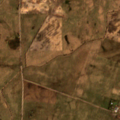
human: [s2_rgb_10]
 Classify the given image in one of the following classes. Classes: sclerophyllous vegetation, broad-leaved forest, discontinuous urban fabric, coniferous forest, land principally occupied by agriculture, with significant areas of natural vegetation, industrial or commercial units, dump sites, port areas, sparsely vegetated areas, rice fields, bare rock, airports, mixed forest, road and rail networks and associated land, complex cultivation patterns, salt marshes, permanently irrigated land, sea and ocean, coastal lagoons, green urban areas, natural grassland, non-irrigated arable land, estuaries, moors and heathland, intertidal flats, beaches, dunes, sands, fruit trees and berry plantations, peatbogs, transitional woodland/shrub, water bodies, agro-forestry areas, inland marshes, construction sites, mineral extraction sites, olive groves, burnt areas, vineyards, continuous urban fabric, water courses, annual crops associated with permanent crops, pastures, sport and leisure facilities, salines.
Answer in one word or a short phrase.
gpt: non-irrigated arable land, pastures